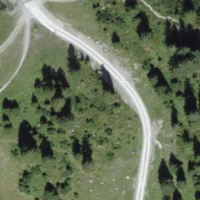
EUNIS habitat code: 24
Species observed at this site:
Dryas octopetala